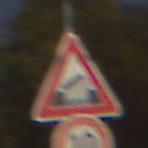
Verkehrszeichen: BeweglicheBruecke
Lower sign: Geschwindigkeit10
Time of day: SunriseSunset
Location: Outdoor (Urban)
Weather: PartlyCloudy
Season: Autumn
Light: Natural